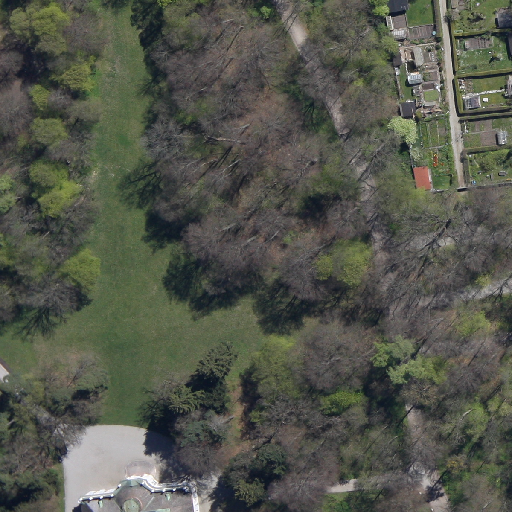
Referring expression: sidewalk